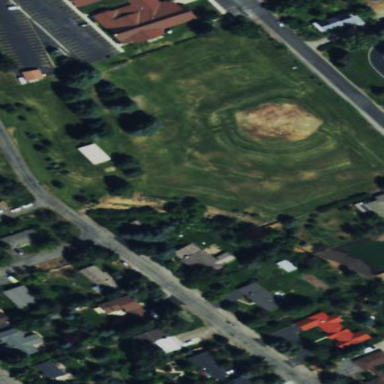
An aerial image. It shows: Baseball pitch for leisure and sports activities.